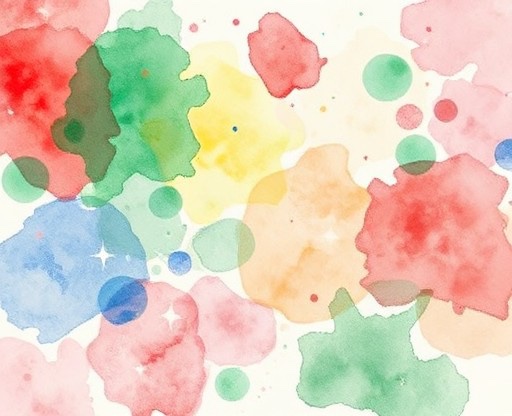
Category: Holiday